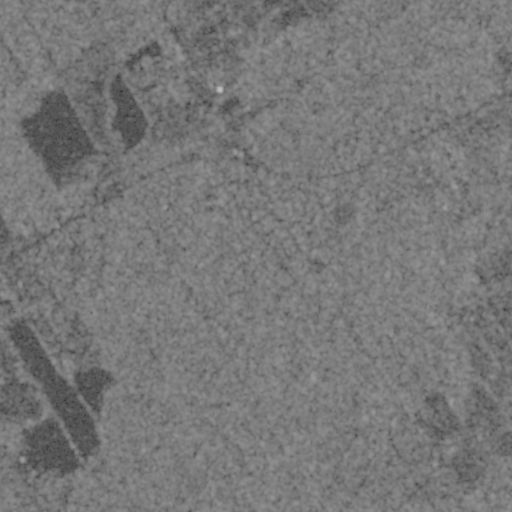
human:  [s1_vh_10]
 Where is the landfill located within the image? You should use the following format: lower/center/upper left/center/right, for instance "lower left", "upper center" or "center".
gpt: The landfill is located in the lower left of the image.
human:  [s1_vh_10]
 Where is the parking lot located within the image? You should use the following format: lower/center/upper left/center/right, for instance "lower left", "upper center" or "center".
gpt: The parking lot is located in the lower left of the image.
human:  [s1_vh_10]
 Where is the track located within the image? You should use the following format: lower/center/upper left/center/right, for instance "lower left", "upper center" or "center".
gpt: The track is located in the upper left of the image.
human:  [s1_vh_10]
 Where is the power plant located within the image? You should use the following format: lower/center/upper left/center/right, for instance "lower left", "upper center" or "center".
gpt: There is no power plant in the image.

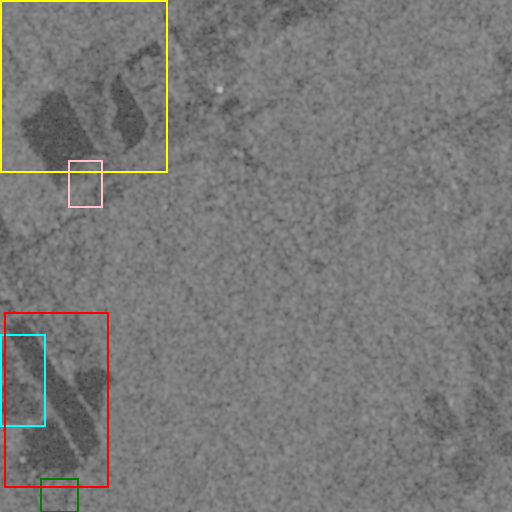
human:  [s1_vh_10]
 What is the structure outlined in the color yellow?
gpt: The structure outlined in yellow is a crop field.
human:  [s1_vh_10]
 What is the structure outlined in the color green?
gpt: The structure outlined in green is a landfill.
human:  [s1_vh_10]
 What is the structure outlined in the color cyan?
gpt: The structure outlined in cyan is a park.
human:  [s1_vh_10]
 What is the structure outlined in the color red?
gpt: The structure outlined in red is a quarry.
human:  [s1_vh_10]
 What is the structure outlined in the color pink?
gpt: The structure outlined in pink is a track.
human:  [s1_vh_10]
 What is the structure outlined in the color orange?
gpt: There is no orange outline.